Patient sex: M
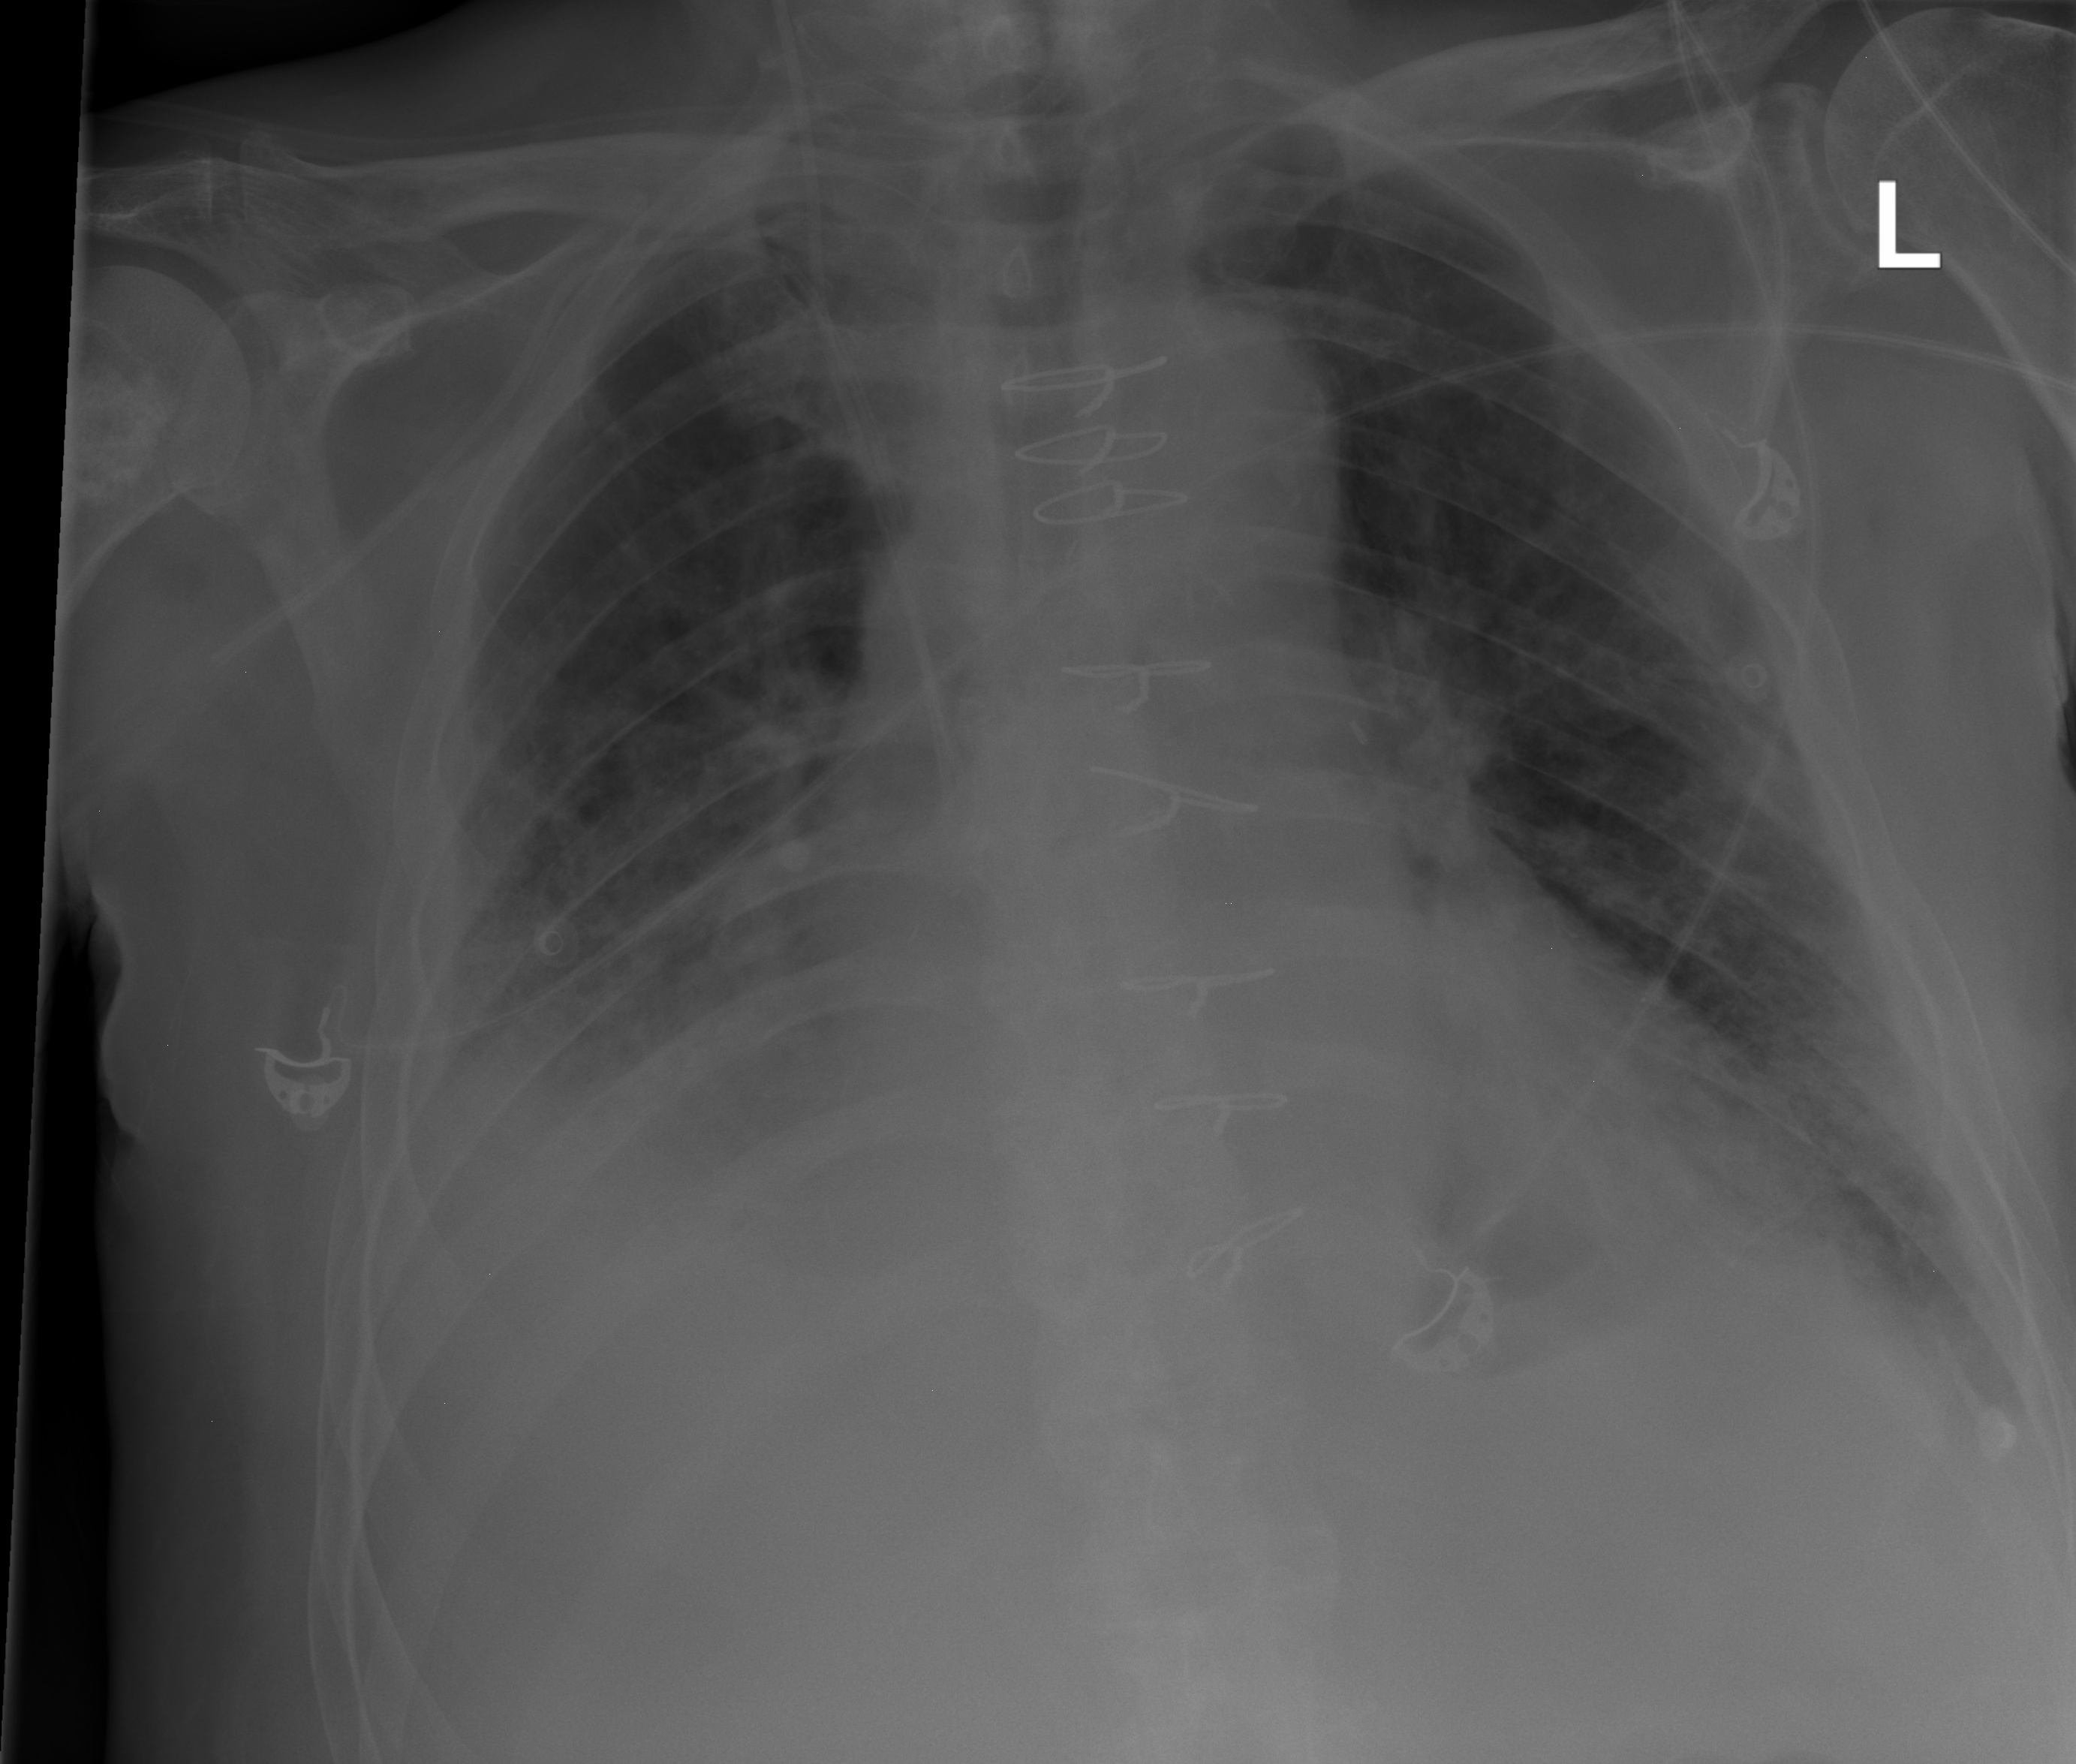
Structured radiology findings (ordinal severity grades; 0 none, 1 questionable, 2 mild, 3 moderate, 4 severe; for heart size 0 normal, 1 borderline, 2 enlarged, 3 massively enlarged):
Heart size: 2
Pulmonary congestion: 2
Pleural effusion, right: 3
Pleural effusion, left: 2
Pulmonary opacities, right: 3
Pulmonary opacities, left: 3
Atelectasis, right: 2
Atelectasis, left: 2